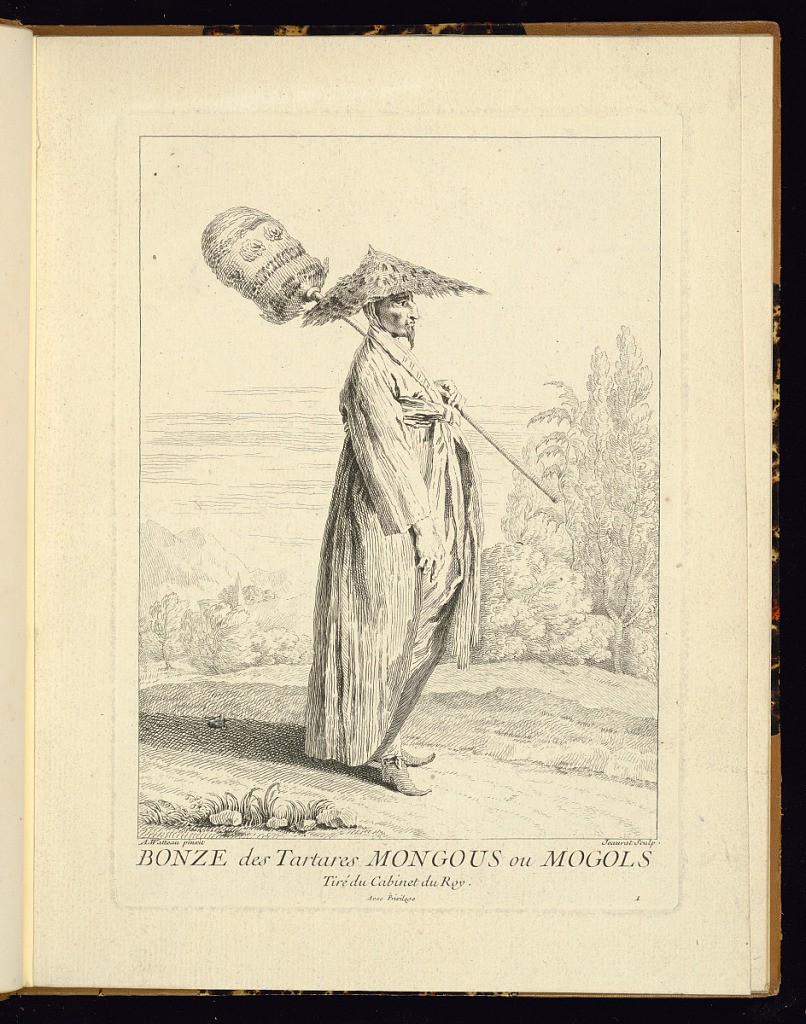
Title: Bonze des Tartares Mongous ou Mogols
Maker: Antoine Watteau, French, 1684–1721
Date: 1731
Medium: Etching on paper
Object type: Print
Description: A man standing in profile in a landscape, wearing a straw hat and un umbrella over his shoulder. Trees and clouds in the background. The plate is signed, titled, and numbered.